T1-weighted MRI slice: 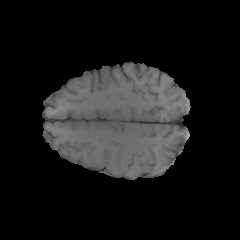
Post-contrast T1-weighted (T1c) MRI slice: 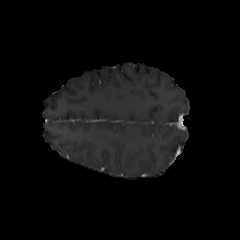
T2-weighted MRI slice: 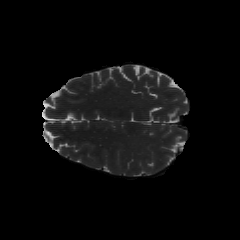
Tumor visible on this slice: no